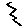
Label: zigzag